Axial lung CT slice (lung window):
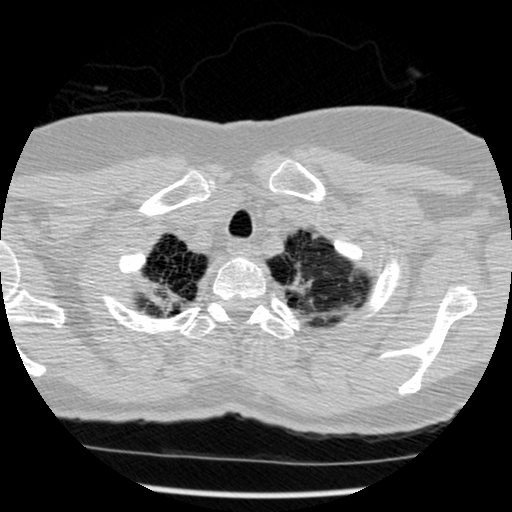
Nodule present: no